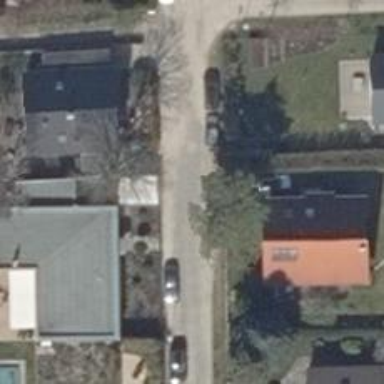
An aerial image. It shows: Driveway leading to service road.